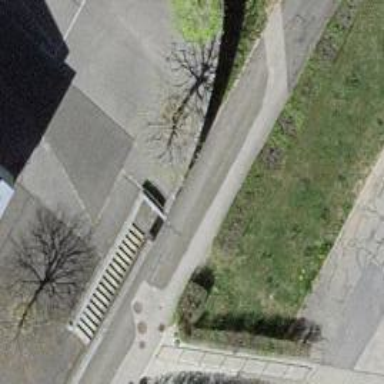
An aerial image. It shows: Road with steps.